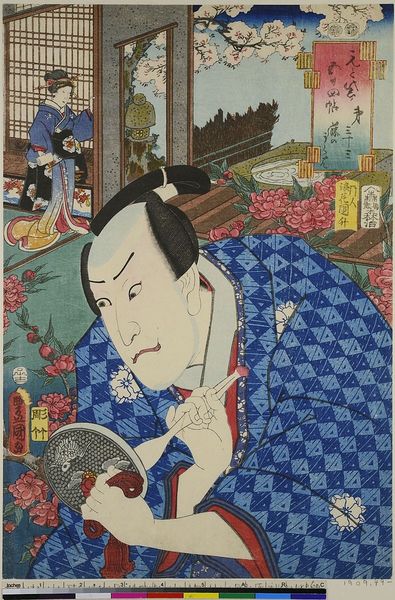
Titel: Der Schauspieler Arashi Kichisaburo III in Fuji no Uraba, Blatt 33 aus der Serie: Die 54 Kapitel des Edo Violett
Künstler: Utagawa Kunisada
Standort: Hamburg
Institution: Museum für Kunst und Gewerbe Hamburg
Schlagwörter: theater, holzschnitt, druckgraphik, druckgrafik, literatur, zeit, schauspieler, farbholzschnitt, schauspielerin, kabuki, edo, reproduktionen, druckerzeugnisse, theateraufführung, ukiyo, genji, monogatari